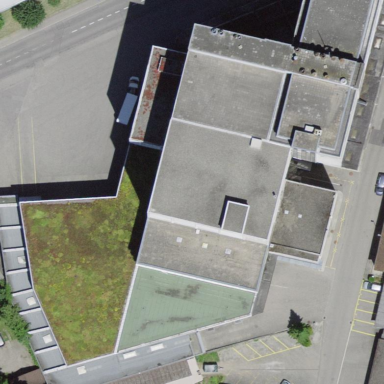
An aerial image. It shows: Commercial building.